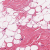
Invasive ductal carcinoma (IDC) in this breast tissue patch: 0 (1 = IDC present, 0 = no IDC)